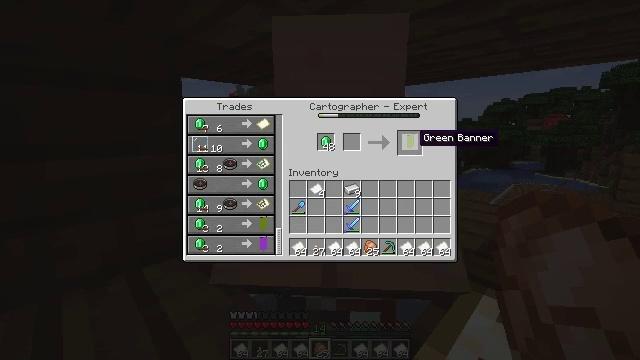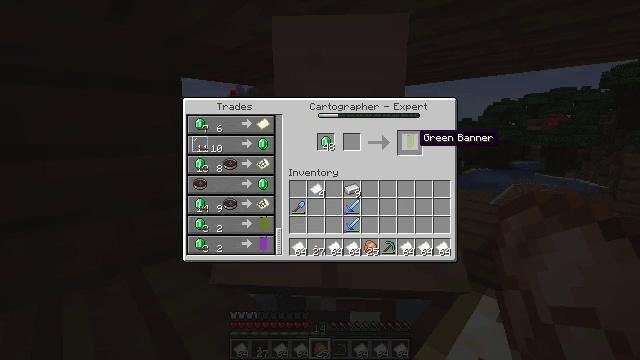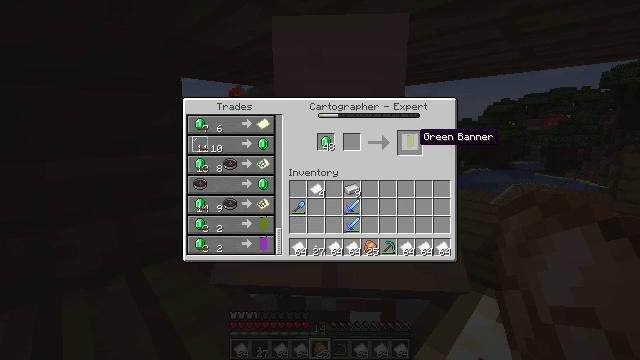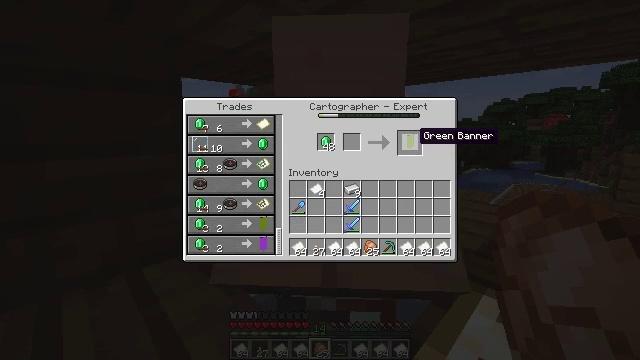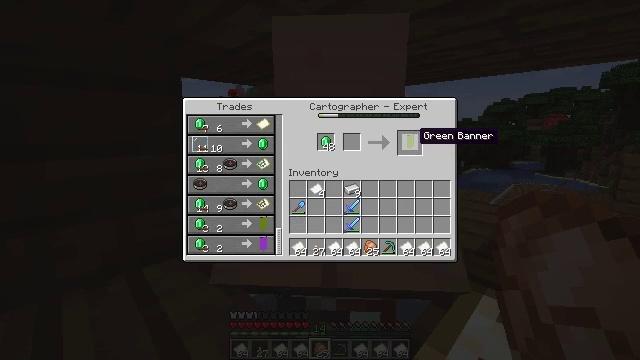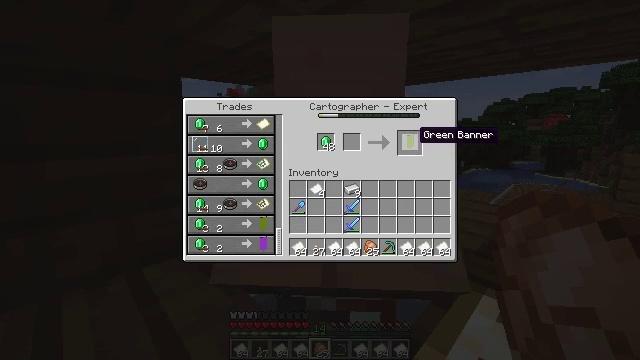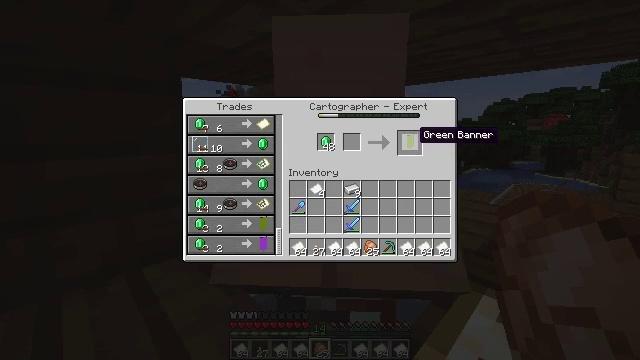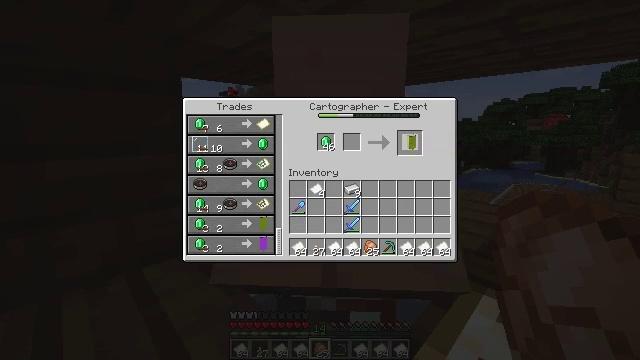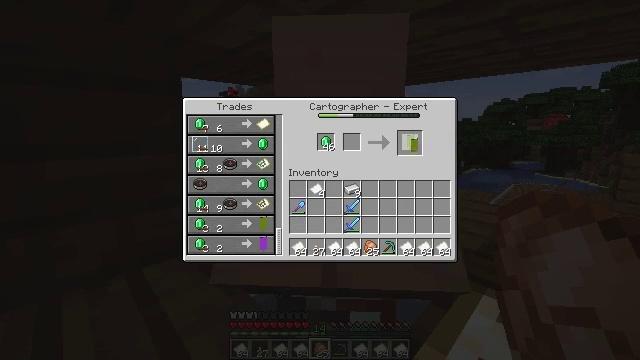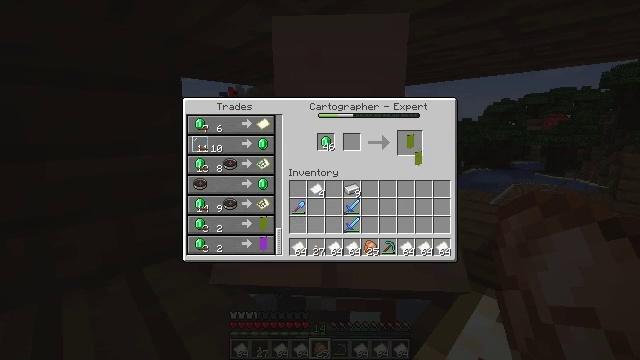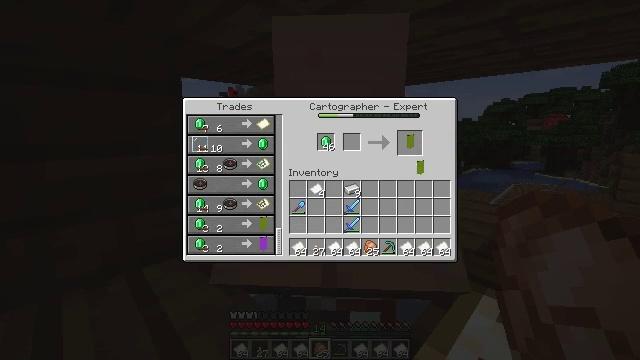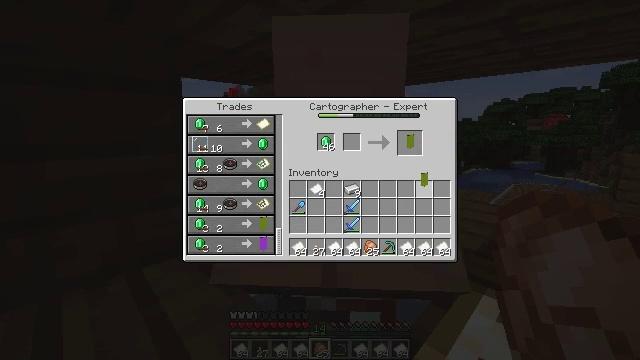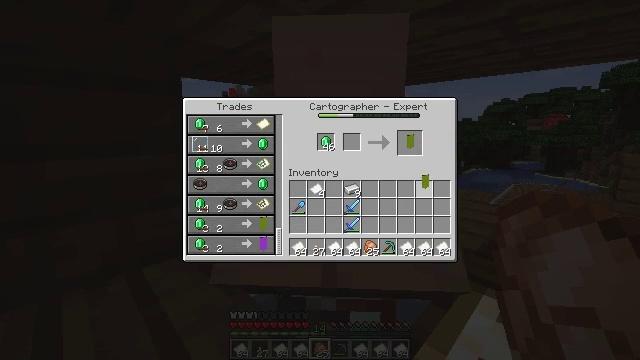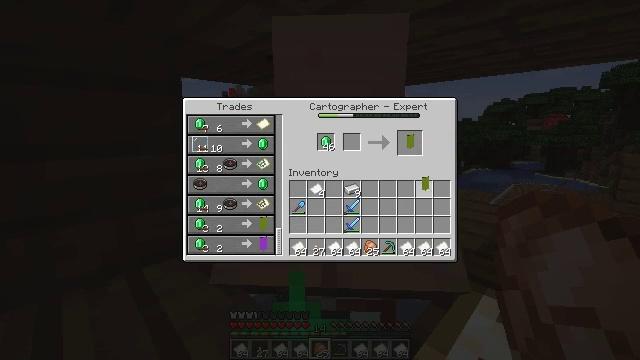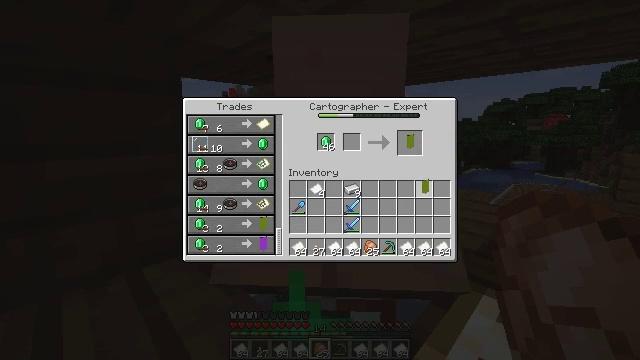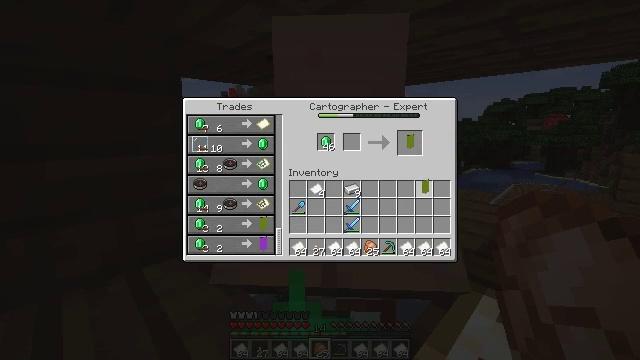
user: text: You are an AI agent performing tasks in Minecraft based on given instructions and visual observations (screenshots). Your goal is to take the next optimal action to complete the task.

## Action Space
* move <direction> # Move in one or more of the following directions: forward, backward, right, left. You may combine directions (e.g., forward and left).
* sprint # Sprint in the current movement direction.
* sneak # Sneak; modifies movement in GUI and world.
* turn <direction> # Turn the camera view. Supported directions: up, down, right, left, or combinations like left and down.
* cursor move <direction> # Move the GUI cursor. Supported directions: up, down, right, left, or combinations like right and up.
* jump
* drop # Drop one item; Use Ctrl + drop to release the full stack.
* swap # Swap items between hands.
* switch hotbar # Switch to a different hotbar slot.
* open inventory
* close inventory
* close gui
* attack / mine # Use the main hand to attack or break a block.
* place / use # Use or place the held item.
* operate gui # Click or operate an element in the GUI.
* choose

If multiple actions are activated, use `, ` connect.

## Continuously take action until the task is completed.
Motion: motion action
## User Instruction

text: Create a green banner using the crafting table.
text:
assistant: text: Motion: no_op
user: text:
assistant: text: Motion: no_op
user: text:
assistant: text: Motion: no_op
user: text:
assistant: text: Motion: no_op
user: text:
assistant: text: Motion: no_op
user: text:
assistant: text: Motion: no_op
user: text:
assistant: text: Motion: operate gui
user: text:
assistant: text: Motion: operate gui
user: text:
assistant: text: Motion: cursor move down
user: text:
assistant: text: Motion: cursor move down
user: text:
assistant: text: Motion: cursor move down
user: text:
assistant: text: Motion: no_op
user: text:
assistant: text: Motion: no_op
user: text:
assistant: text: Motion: no_op
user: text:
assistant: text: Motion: no_op
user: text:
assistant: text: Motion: operate gui
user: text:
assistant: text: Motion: operate gui
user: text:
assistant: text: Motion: operate gui
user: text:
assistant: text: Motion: no_op
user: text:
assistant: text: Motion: no_op
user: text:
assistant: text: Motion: cursor move up
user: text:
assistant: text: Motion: cursor move up
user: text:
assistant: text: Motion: no_op
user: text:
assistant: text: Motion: no_op
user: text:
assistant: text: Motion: no_op
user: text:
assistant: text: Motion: no_op
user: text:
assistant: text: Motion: no_op
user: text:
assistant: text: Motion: no_op
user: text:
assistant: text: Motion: operate gui
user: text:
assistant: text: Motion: operate gui